Aerial crown-view tile of a tropical tree (Barro Colorado Island, Panama), acquired 20250616:
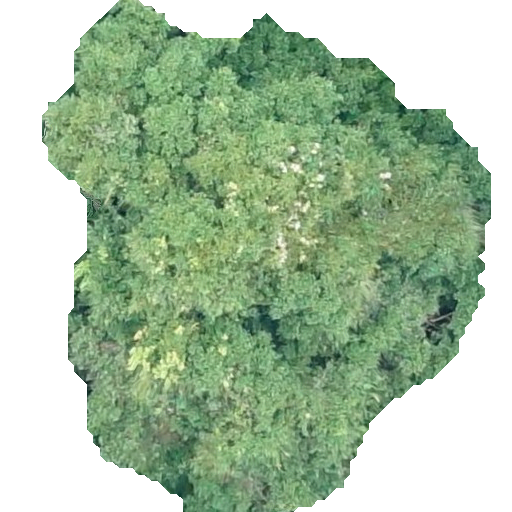
Species: Prioria copaifera
GBIF accepted scientific name: Prioria copaifera
Crown area: 240.495 m²